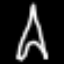
Label: The Eiffel Tower